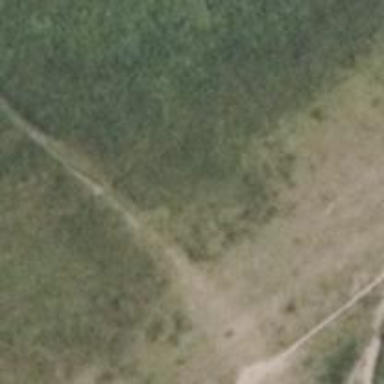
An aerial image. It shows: Path with ground and grass surface.